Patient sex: M
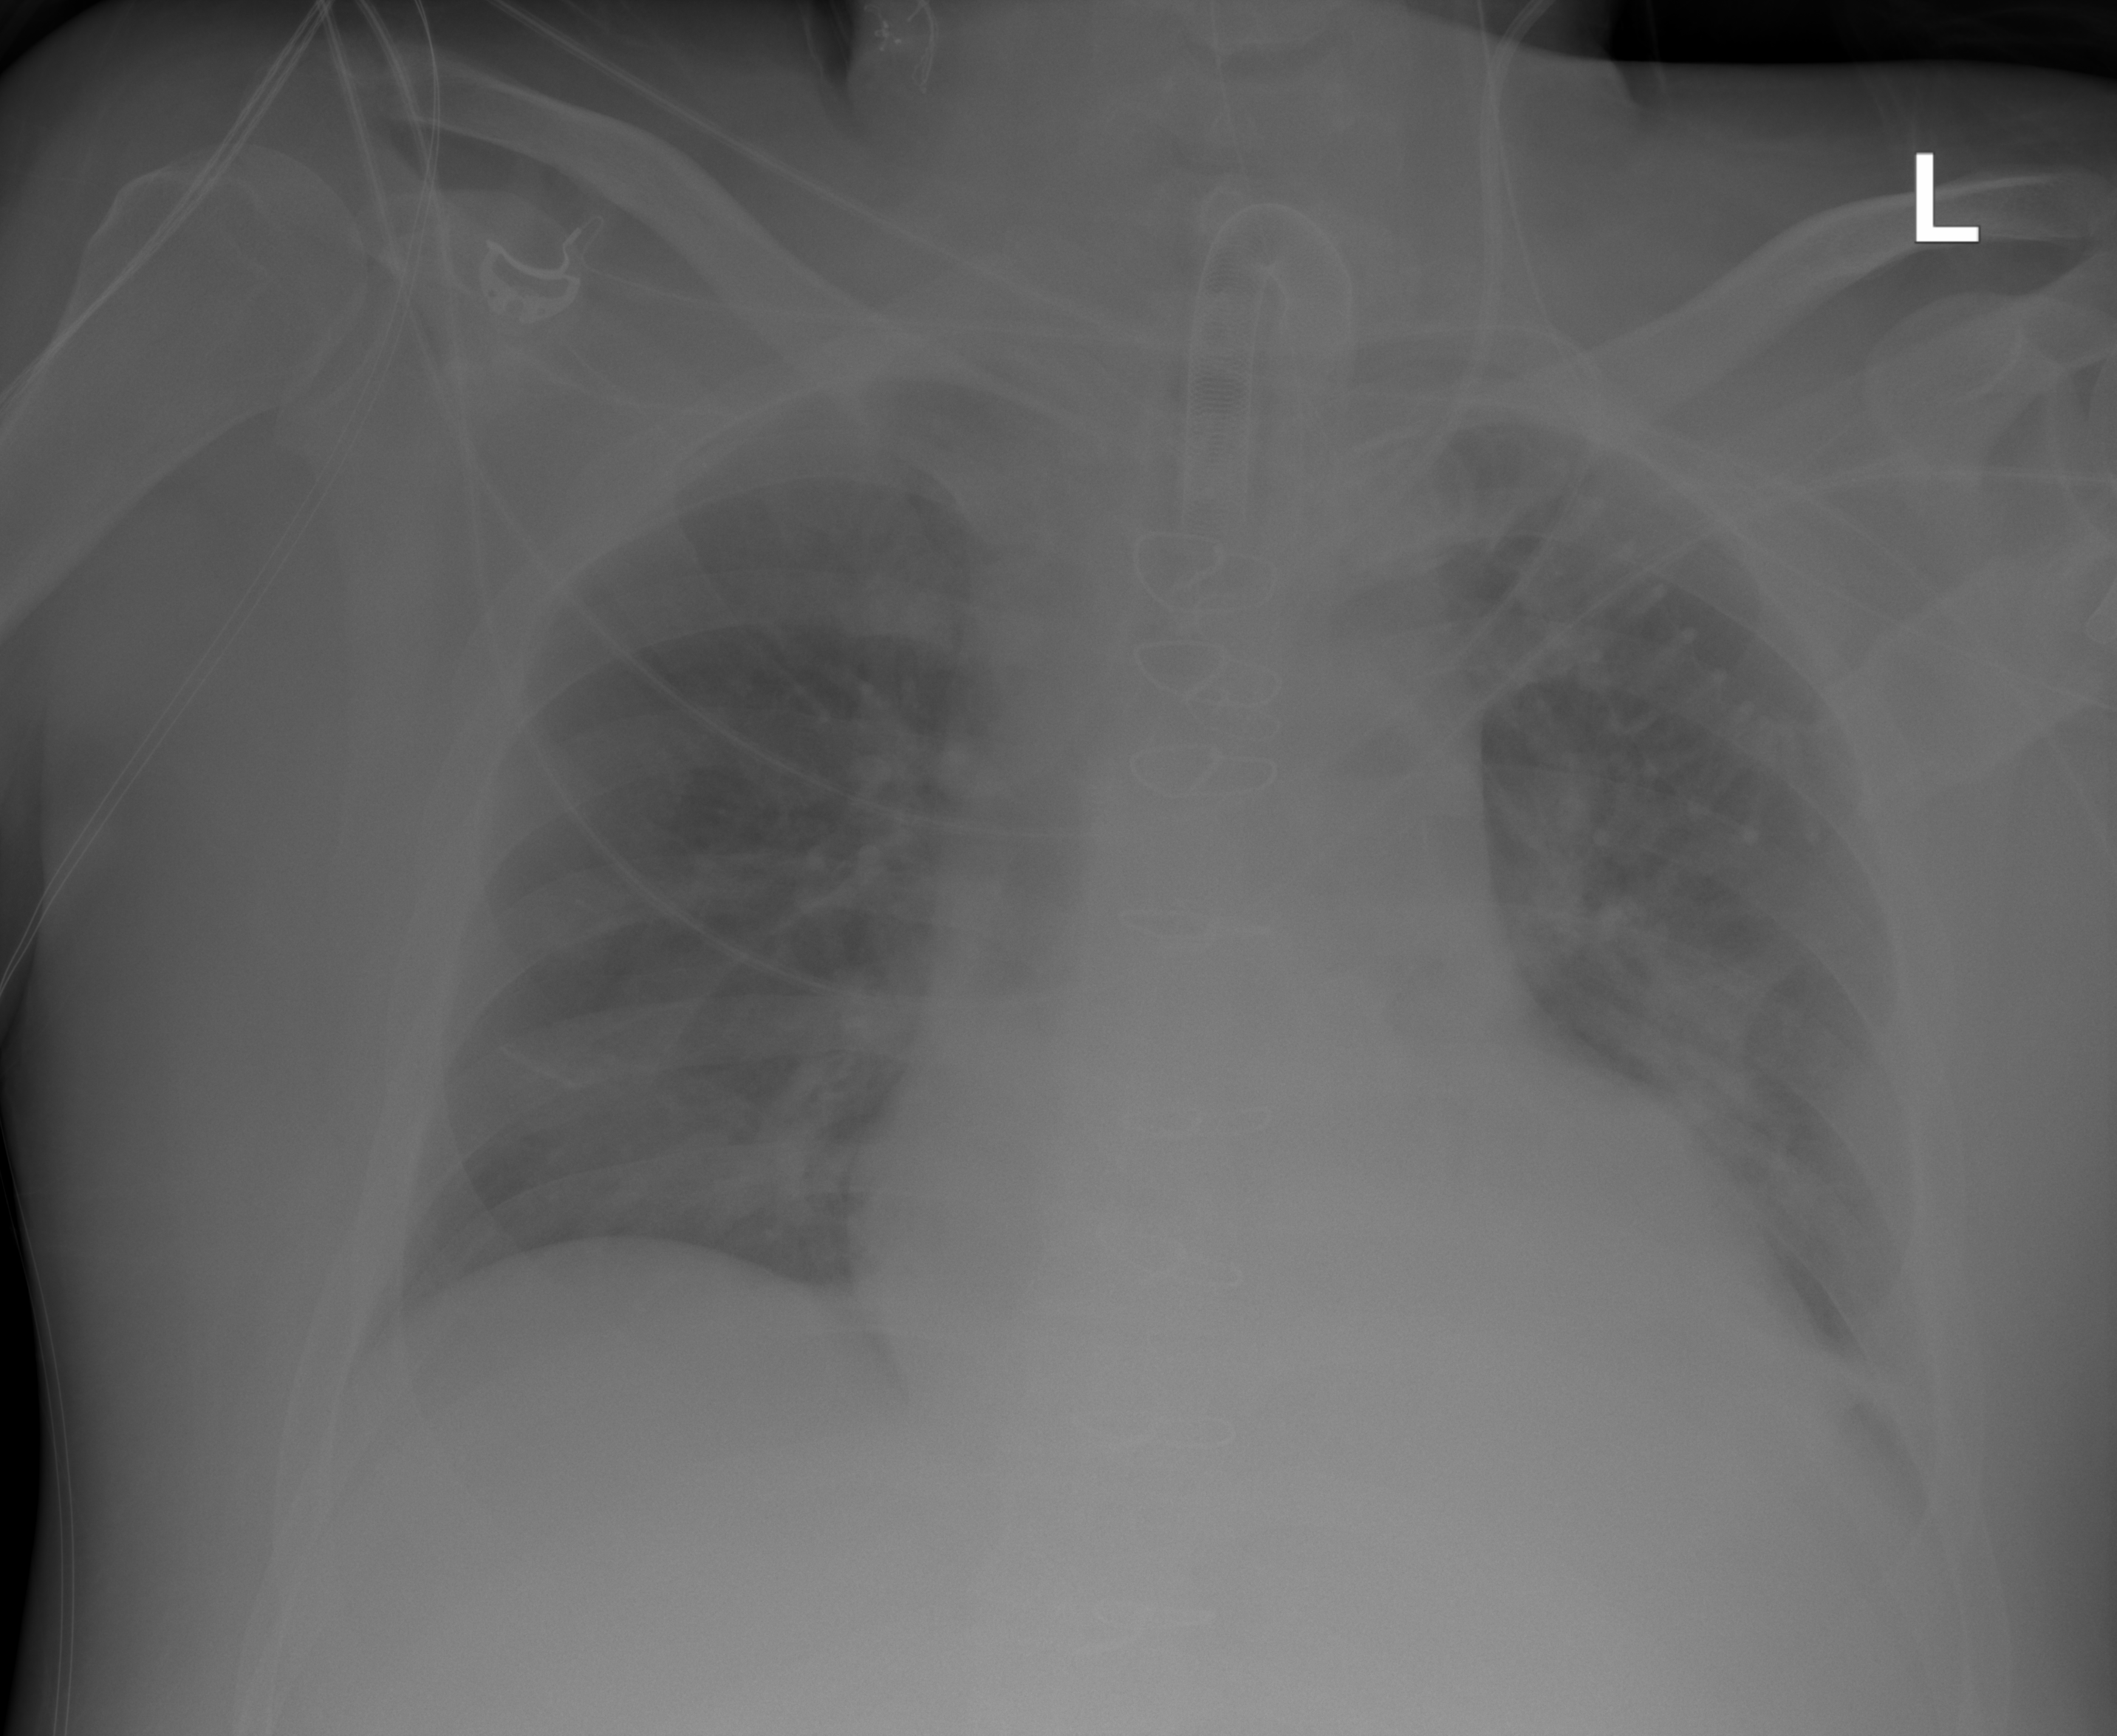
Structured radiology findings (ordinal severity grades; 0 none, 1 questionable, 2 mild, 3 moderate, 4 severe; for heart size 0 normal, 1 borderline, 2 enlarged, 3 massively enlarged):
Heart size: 2
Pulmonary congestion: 1
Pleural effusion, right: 0
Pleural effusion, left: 0
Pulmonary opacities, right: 0
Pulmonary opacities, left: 0
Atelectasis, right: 2
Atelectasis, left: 2